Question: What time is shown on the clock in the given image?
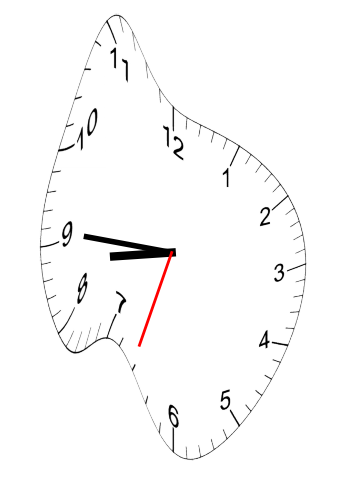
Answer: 08:45:33